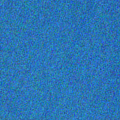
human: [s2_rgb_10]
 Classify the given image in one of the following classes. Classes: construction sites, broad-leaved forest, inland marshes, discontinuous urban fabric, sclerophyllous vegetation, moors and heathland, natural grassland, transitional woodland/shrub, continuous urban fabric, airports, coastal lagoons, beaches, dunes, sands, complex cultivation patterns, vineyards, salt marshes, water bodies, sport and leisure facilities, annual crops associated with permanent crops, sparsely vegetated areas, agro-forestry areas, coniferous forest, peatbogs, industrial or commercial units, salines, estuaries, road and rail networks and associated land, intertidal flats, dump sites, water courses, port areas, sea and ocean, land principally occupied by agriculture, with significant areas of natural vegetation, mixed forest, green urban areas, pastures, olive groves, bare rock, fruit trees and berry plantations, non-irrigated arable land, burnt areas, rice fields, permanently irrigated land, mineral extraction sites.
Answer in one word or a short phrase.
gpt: sea and ocean